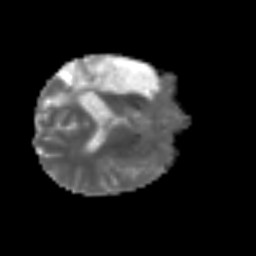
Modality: MD
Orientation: axial
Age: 56
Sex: male
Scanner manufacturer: siemens
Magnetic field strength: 3 T
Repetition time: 3.2 s
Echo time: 0.081 s